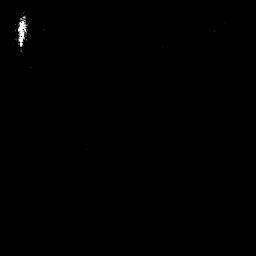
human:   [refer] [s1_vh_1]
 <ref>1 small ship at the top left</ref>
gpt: <box>[[6, 7, 9, 16, 0]]</box>